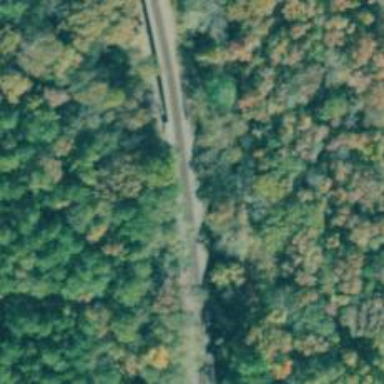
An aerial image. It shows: Railway track.